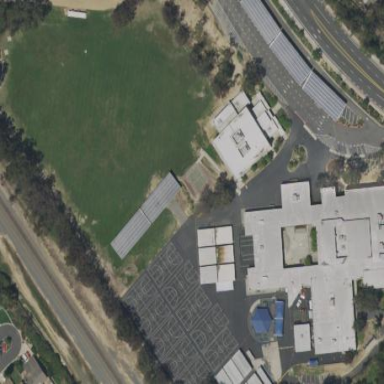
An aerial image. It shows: School.